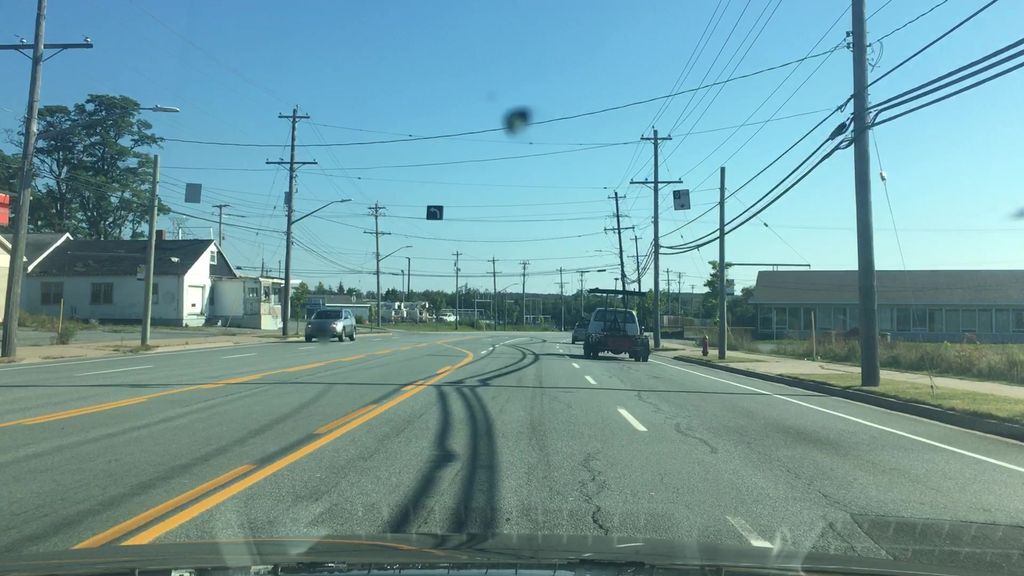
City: halifax